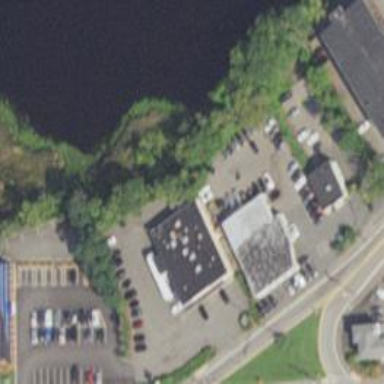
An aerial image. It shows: Healthcare clinic is depicted in the image.